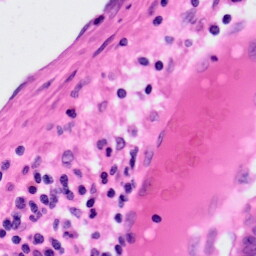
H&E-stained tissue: Colon